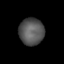
Tissue: lung
Cell type: Epithelial cells
Senescence score: 0.1331
Nuclear area (px): 653
Mean DAPI intensity: 86.152